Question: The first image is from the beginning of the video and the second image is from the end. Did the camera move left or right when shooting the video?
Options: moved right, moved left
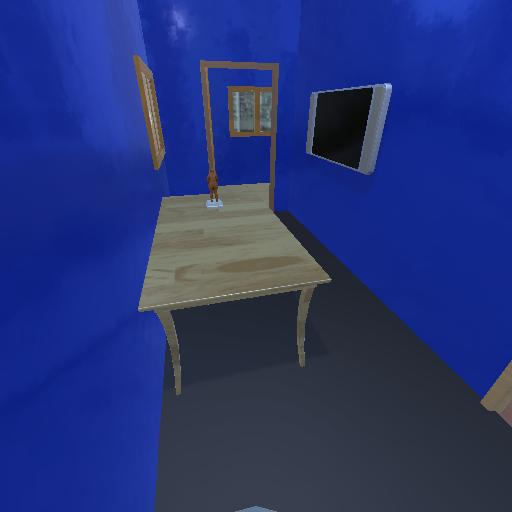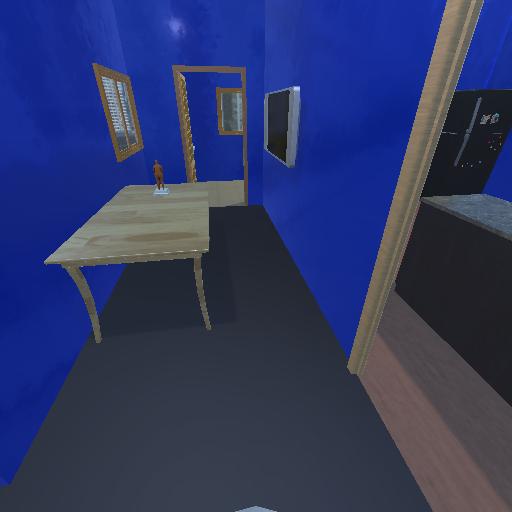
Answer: moved right